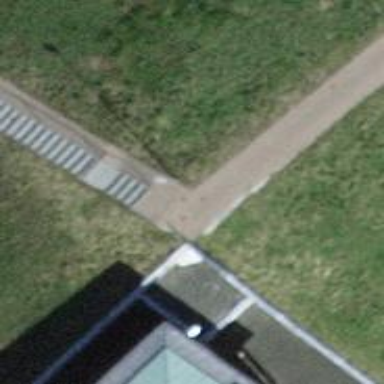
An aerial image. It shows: Steps with paving stones. Ramp is also available.